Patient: sex M, age 62
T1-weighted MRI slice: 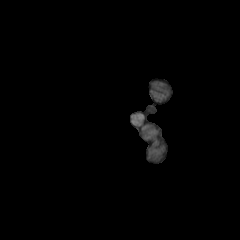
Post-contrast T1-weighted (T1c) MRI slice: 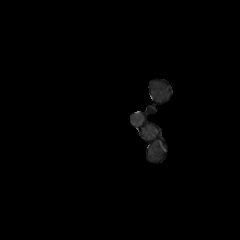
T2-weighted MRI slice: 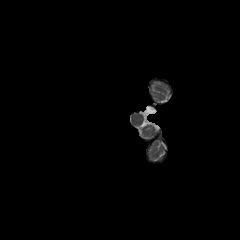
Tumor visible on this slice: no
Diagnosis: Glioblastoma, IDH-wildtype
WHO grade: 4